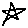
Label: star